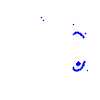
Particle: electron